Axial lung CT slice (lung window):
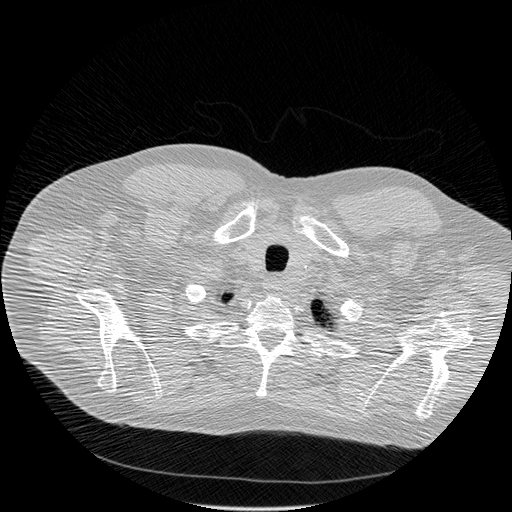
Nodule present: no